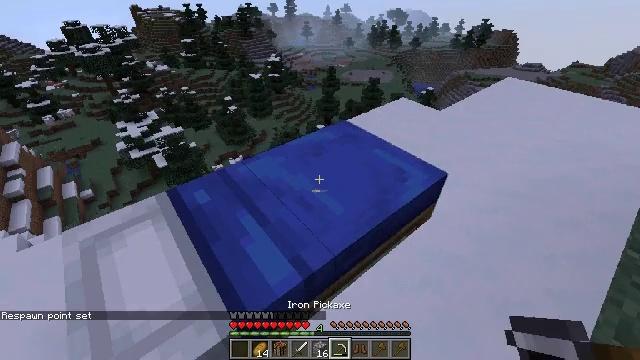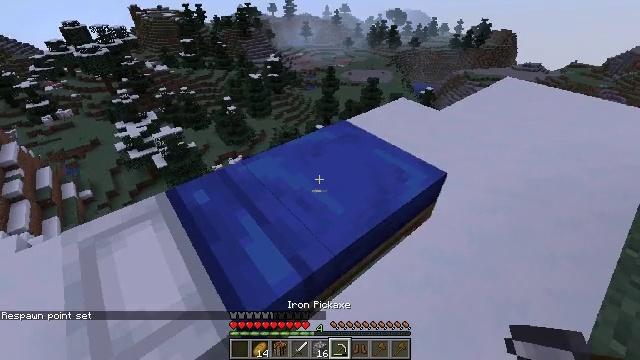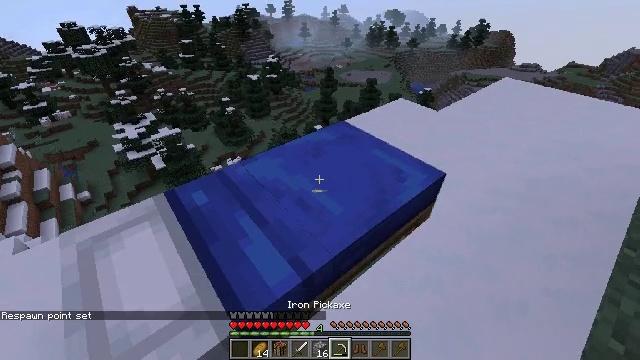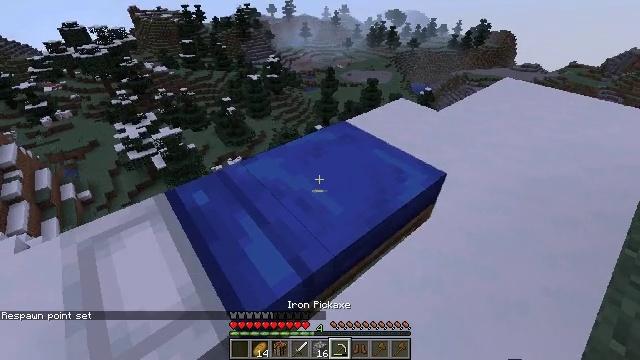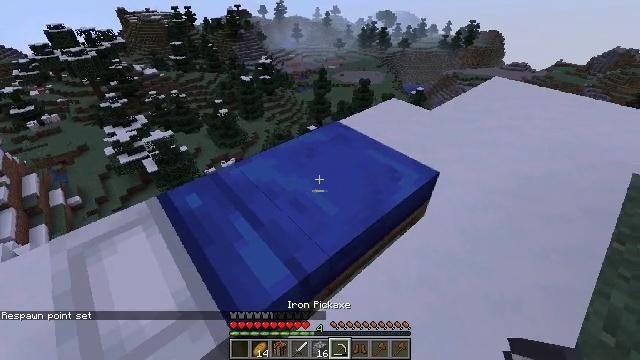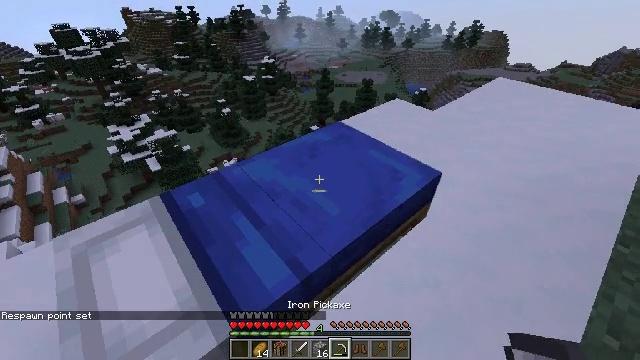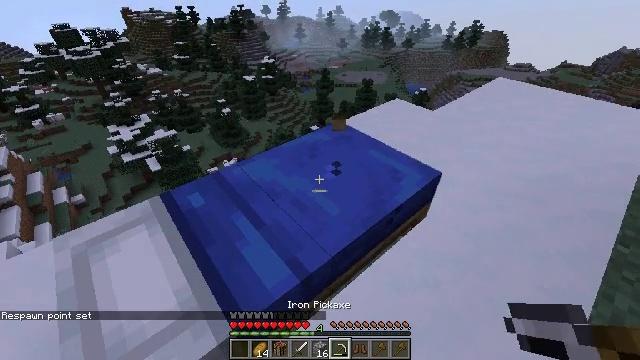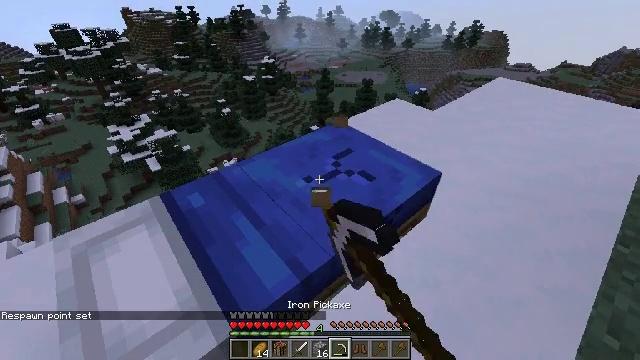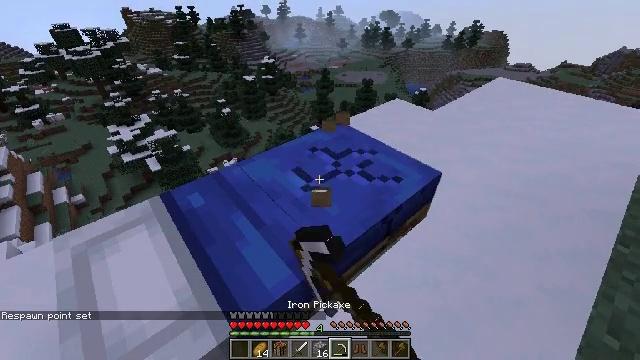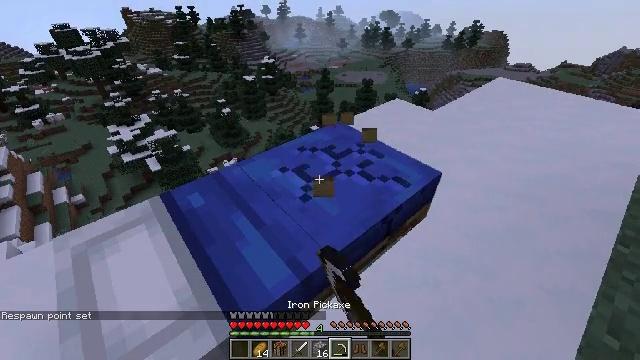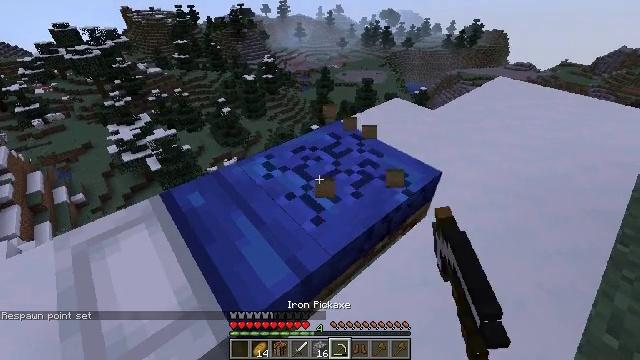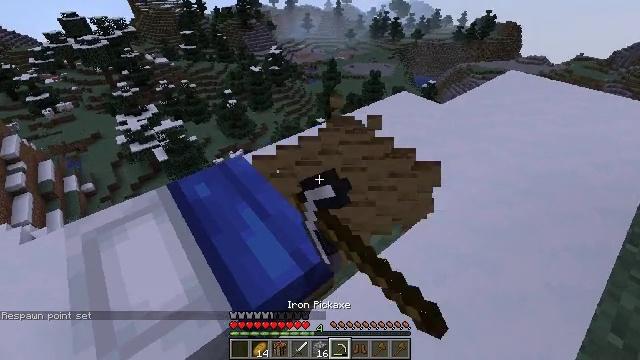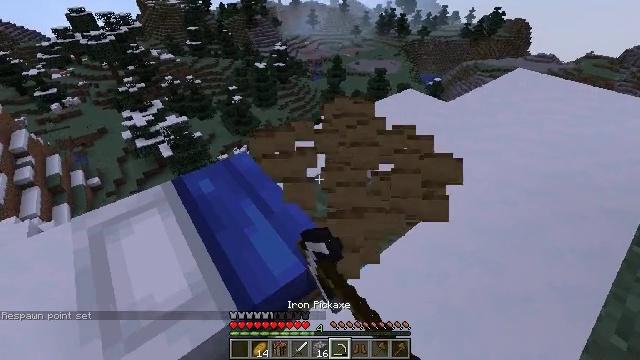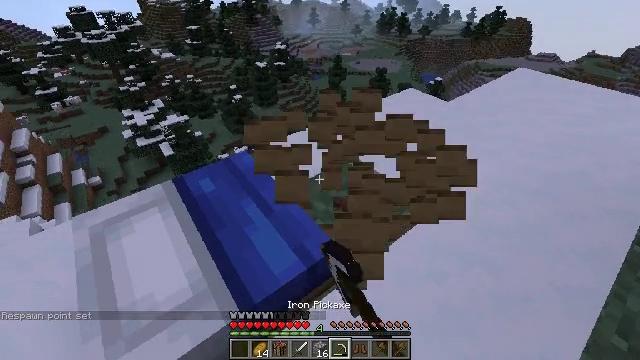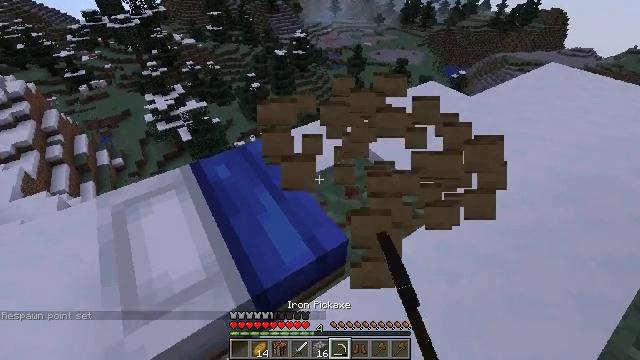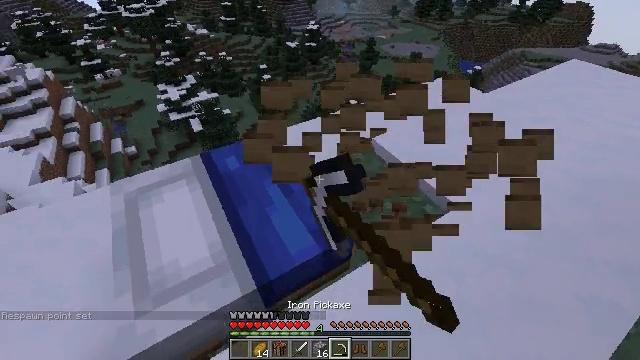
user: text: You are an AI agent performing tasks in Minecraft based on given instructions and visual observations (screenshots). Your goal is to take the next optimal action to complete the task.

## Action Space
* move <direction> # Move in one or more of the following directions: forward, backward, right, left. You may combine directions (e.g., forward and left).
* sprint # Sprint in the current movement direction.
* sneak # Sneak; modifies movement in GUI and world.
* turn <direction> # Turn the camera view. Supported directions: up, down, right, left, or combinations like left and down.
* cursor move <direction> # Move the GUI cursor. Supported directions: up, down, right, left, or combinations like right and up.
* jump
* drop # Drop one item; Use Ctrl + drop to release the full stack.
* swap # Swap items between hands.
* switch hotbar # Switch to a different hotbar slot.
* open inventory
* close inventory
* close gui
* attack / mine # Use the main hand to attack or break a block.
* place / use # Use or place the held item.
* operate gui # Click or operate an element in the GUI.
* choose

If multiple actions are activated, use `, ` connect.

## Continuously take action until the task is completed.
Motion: motion action
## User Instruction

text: Dismantle the blue bed.
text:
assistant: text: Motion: no_op
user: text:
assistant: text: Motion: no_op
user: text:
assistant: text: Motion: no_op
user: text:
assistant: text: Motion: turn right
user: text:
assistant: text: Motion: no_op
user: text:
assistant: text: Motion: attack / mine
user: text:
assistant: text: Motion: attack / mine
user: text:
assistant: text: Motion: attack / mine
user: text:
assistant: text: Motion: attack / mine
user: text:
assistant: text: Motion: attack / mine
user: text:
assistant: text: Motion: turn left and down, attack / mine
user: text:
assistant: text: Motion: turn left, attack / mine
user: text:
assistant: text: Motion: attack / mine
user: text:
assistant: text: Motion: turn left and down, attack / mine
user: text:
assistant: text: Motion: turn left and down, attack / mine
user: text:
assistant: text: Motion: attack / mine